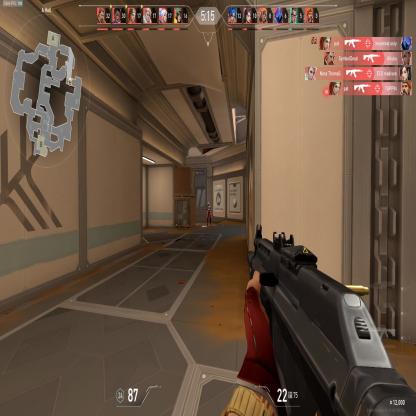
Label: enemy